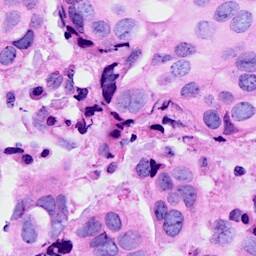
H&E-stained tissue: Breast